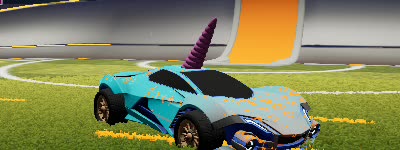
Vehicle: werewolf